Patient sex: M
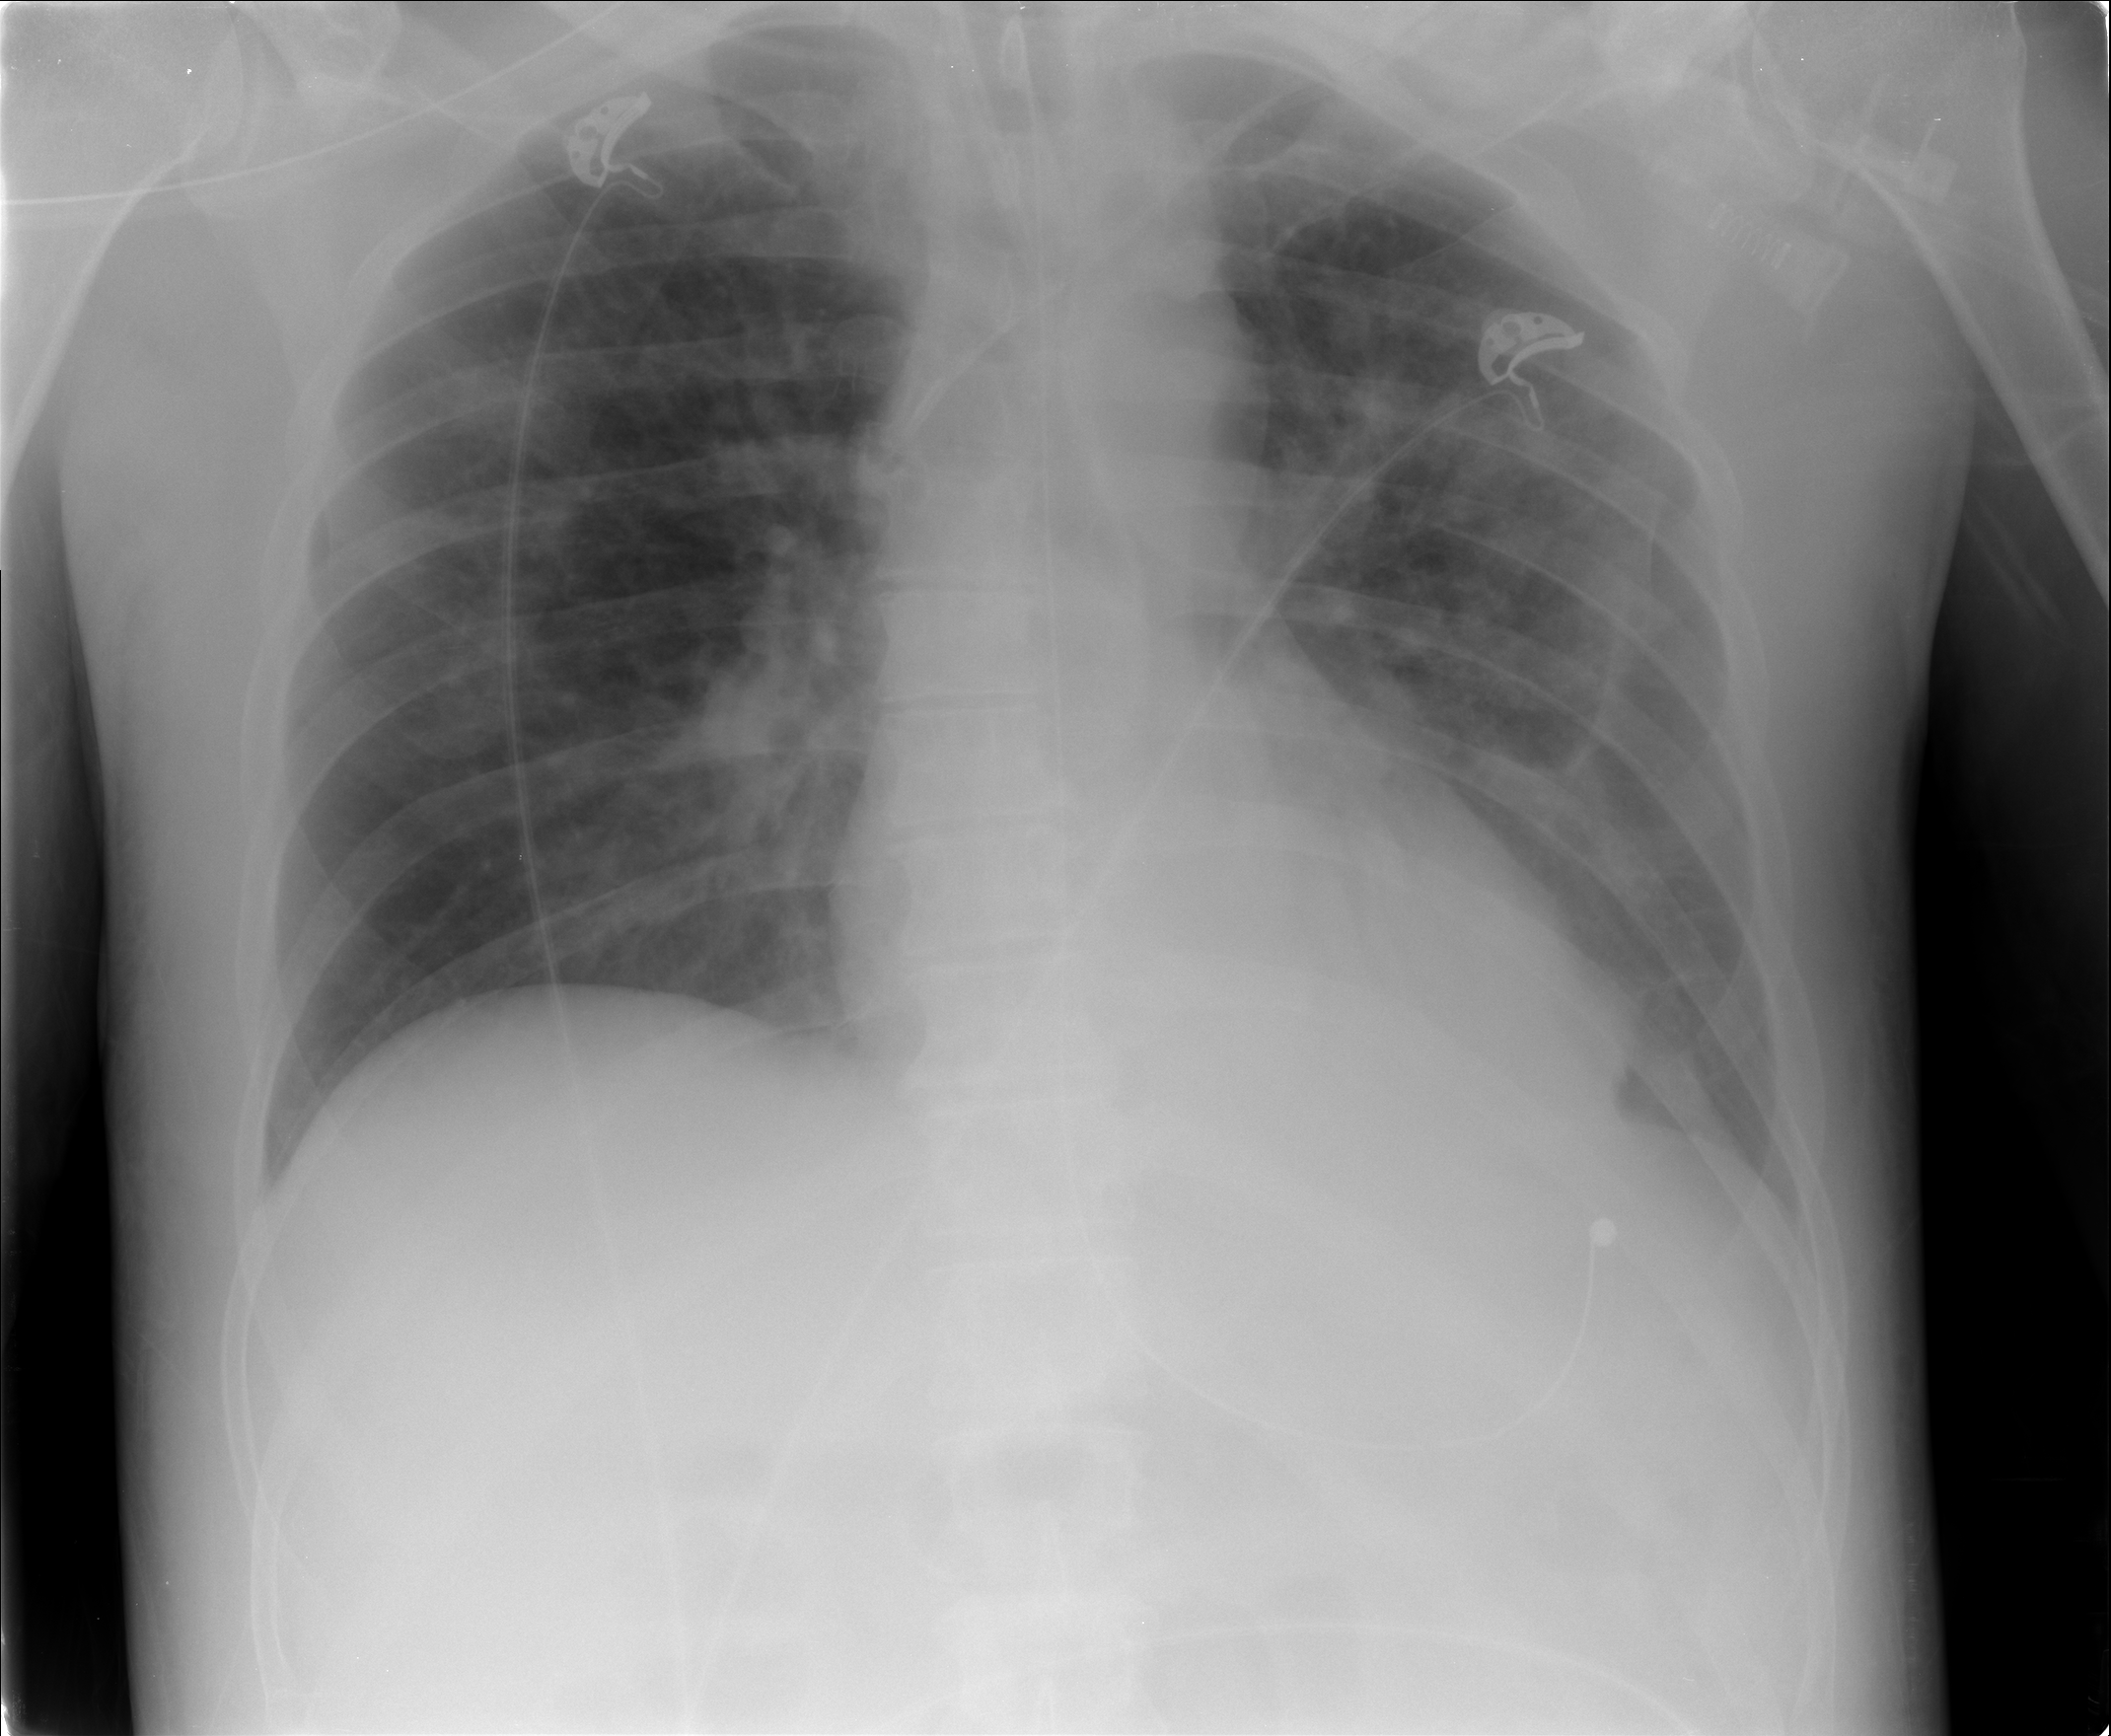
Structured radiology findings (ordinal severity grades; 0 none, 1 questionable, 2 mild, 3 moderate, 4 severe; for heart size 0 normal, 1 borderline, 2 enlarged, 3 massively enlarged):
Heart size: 0
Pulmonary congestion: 0
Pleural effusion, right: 0
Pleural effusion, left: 2
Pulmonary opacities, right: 0
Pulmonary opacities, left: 2
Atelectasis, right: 2
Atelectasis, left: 2